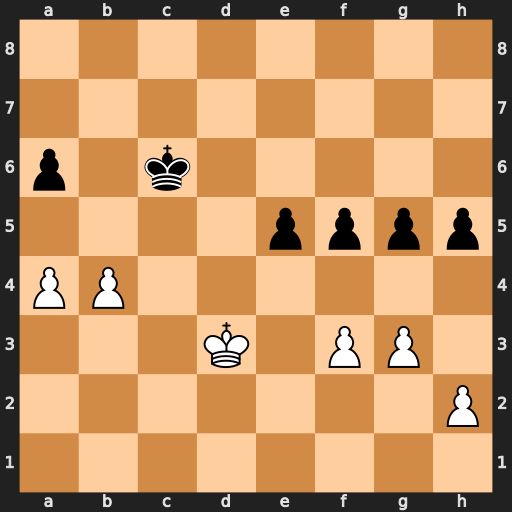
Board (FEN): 8/8/p1k5/4pppp/PP6/3K1PP1/7P/8
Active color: w
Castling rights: -
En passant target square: -
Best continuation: h3 Kd5 g4 hxg4 hxg4 f4 a5 Kc6 Ke4 Kd6 Kf5 Kd5 Kxg5 Kd4 b5